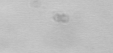
Label: camera_spot